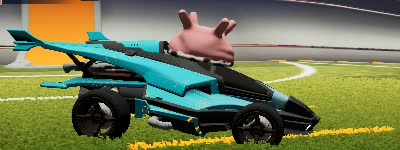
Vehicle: aftershock